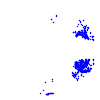
Particle: proton